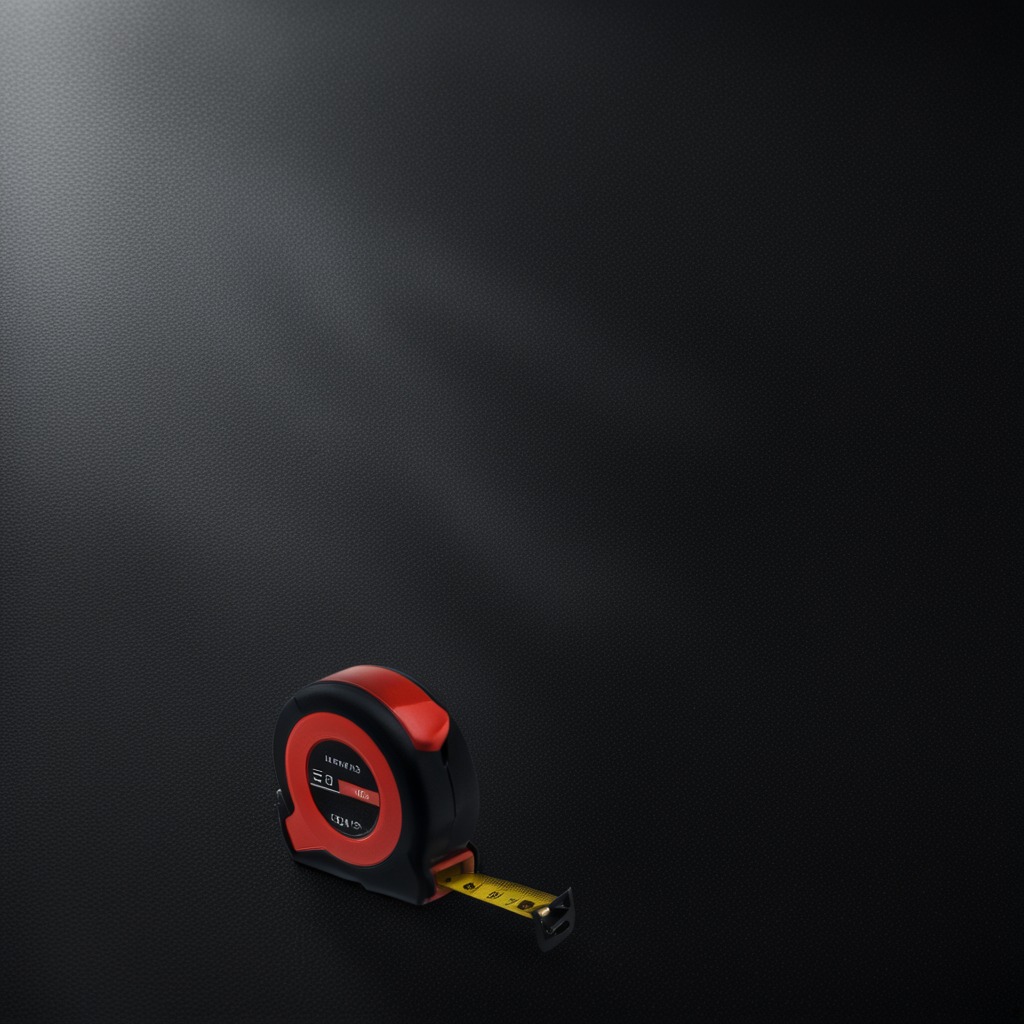
A measuring tape lying on a clean granite tabletop inside a workshop at night dim ambient light soft shadows worn but beneath the mat